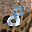
Label: 8